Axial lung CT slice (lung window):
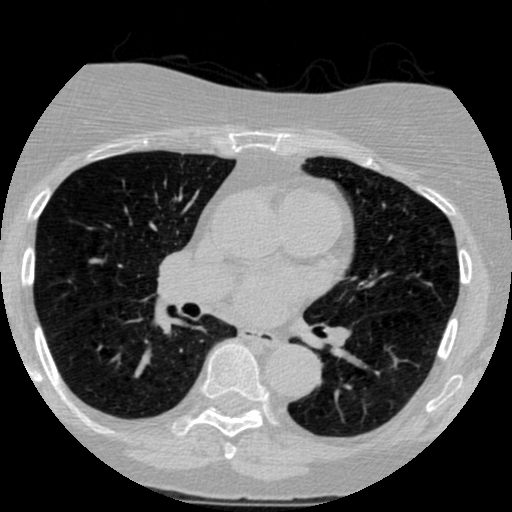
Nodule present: no